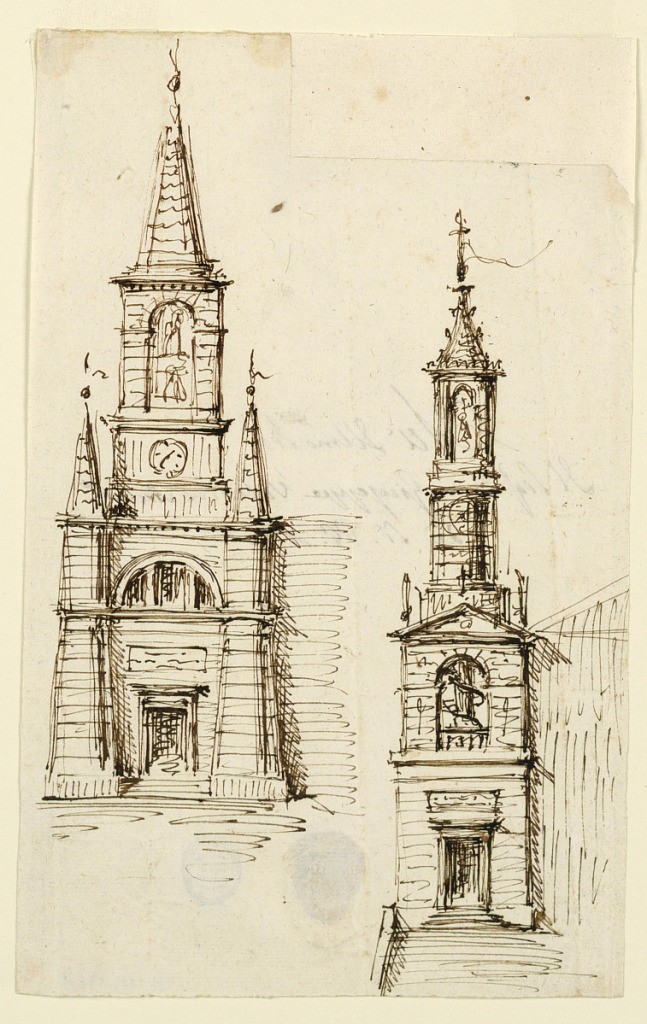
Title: Two Bell Towers
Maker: Giuseppe Valadier, Italian, 1762–1839
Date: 1775
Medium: Graphite, gray wash Support: laid paper
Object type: Drawing
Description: At left: the first story with the door and an inscription above it is flanked by two pylons. The second has a window in the shape of a semi-circle between two pillars, the third consists of two lateral obelisks, and in the center a base and the part with the dial. Then the open part with two bells, one above the other, and the topping obelisk. At right is a neighbouring structure, indicated. At right: part of a structure with triangular pediment is sketched. On reverse is written the address: "All' Illmo Sigr Cave Giuseppe Valadier Arch/de SS. PP. AA." The letter was sealed with a partly missing seal, with the coat of arms created by Pope Gregory XVI (1831-1846) as it unites the papal coat of arms with his own.